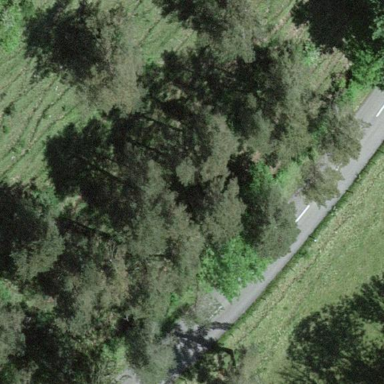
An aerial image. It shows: Forest area.